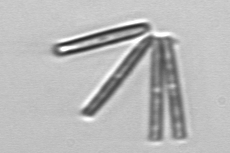
Label: Thalassionema